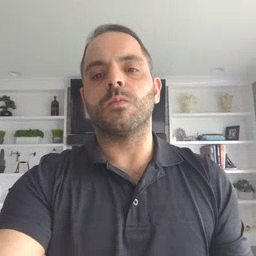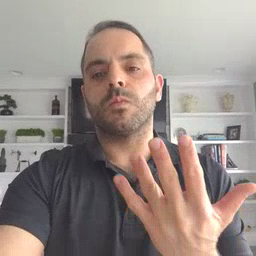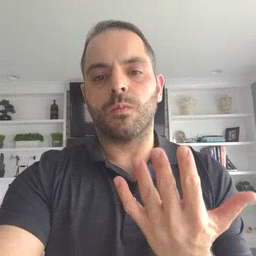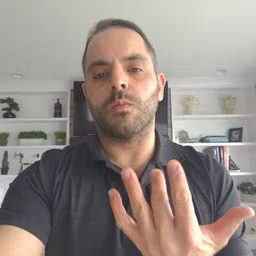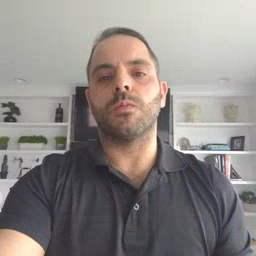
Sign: wait